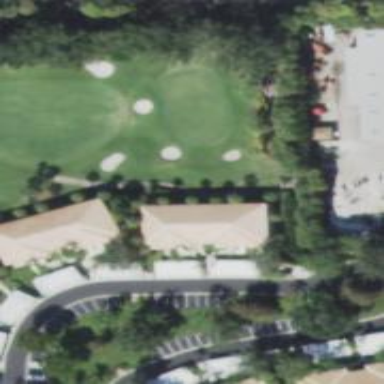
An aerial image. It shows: Path for both roads and golfers.